Question: This is giving me major grid lines, as shown below.
How do I get one dark axis line for just ?
'''
fig, ax1 = subplots(figsize=(3,6))
ax1.yaxis.grid(True, linestyle='-', which='major', color='grey', alpha=0.5)
bound = 20
ylim([-bound,bound])
boxplot(data)
show()
'''

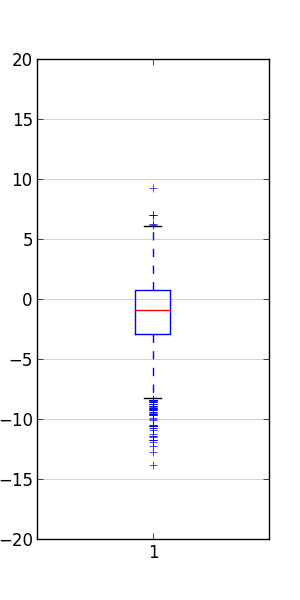
Answer: You need a call to 'axhline':
'''
axhline(0, color='black')
'''